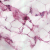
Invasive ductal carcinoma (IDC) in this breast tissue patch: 0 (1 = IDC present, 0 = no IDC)